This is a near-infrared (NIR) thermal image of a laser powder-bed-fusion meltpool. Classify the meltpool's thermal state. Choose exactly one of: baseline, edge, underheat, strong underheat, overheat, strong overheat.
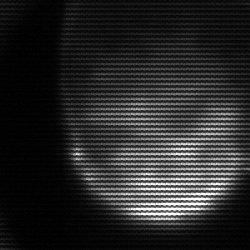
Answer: edge